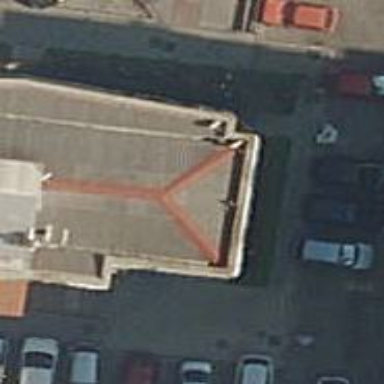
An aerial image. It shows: Café.